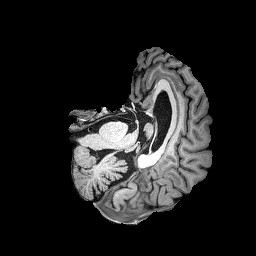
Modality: T1w
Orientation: axial
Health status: healthy